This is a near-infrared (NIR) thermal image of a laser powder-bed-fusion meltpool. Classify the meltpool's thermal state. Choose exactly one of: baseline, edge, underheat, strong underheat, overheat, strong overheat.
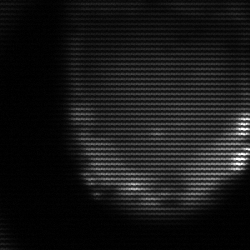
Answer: edge